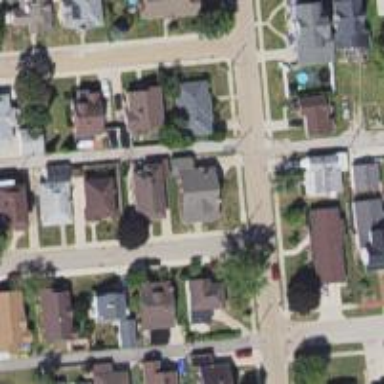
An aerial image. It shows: Alleyway designated as service road.